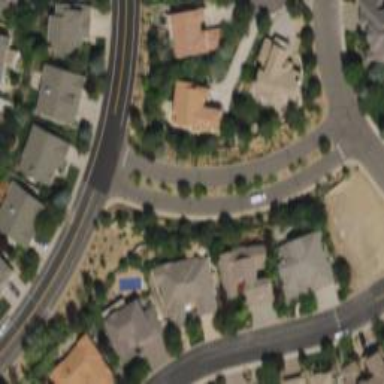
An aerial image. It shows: Residential road with asphalt surface and separate sidewalk.